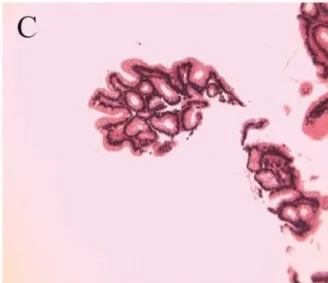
(B,C) Gastric antrum pathology.
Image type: pathology (pas)